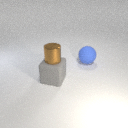
large gray rubber cube in front of large blue rubber sphere